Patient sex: M
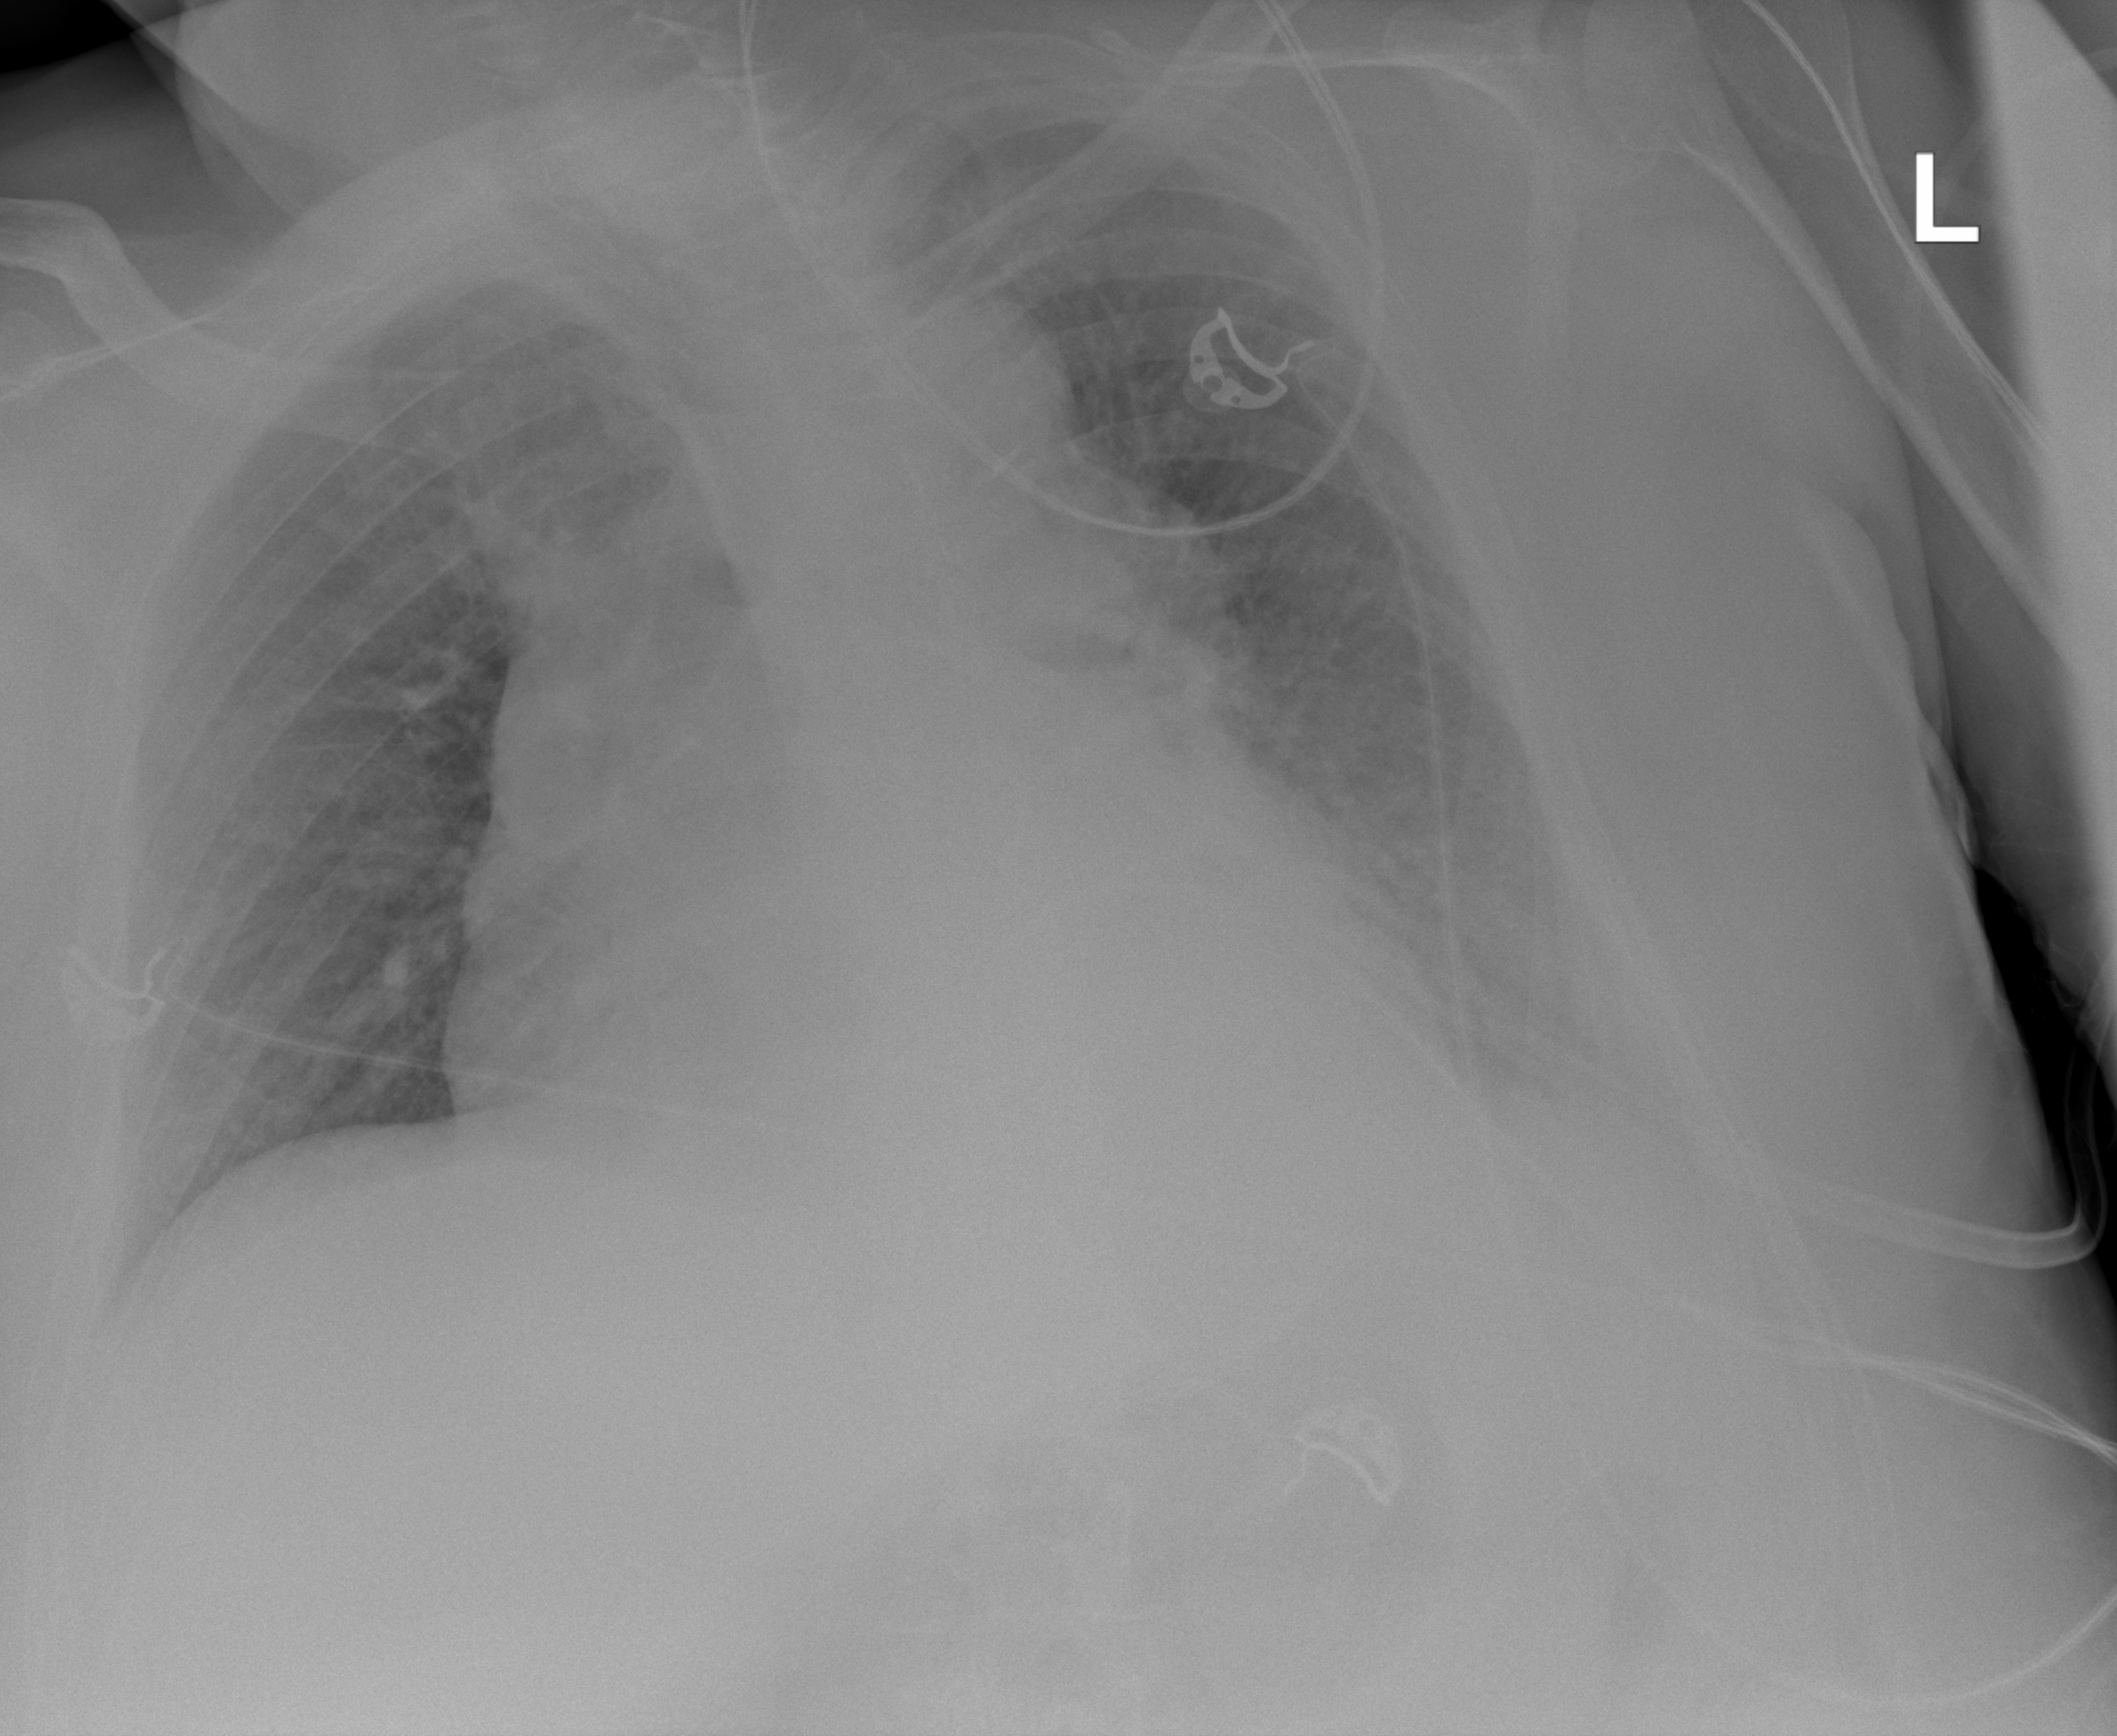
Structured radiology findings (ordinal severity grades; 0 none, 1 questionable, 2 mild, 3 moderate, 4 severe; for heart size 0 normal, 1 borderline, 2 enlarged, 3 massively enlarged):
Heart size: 2
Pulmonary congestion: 2
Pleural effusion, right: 0
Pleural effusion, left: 2
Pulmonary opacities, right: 0
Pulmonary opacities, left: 1
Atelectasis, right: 2
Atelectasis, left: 2